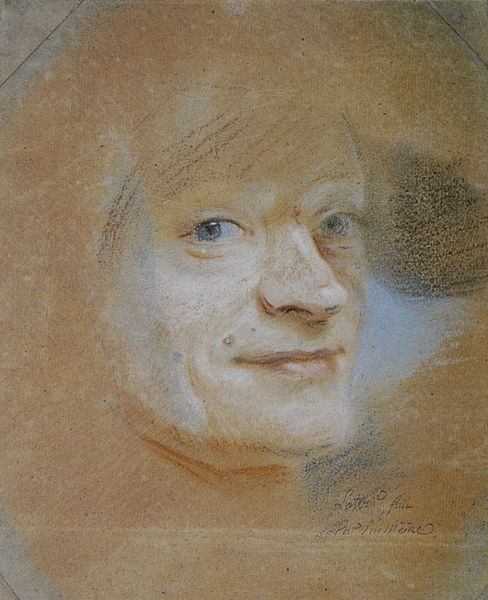
Titel: Selbstporträt, Portrait de l'artiste
Künstler: Maurice Quentin de La Tour
Standort: Dijon
Institution: Musée des Beaux-Arts
Schlagwörter: blau, himmel, kopf, mann, schatten, wasser, weiß, gelb, ocker, braun, frau, grau, hell, hut, kreide, mund, nase, orange, pastell, profil, schwarz, skizze, zeichnung, blick, beige, arm, augen, gesicht, bildnis, portrait, porträt, signatur, auge, gold, haare, blaue augen, blässe, kinn, lippen, rokoko, schön, lächeln, wangen, studie, moderne, grafik, graphik, linien, sepia, schmal, striche, lachen, offen, scheibe, schraffuren, beschriftung, pupille, unvollendet, karton, pergament, verwischt, leder, erscheinung, fröhlich, freundlich, schönheitsfleck, warze, vorzeichnung, pastellkreide, mal, pickel, muttermal, träne, leberfleck, lidstrich, lächelt, latour, grapihk, nasenlächer, hellbau, direkter anblick